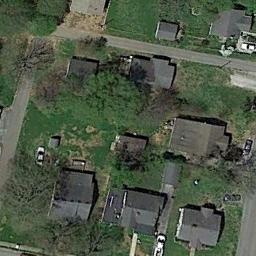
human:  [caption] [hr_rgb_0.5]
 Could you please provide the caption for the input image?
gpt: The medium residential is on the grass next to the road .

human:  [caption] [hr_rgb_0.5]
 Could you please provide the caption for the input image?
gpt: There are many buildings in medium residential area .

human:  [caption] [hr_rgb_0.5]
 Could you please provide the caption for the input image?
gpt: The medium residential area has some houses of different sizes on the grass .

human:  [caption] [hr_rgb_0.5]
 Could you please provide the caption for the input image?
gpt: The houses in the medium - sized residential area are arranged irregularly .

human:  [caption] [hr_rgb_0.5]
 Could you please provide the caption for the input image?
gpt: There are some black buildings on green lawns on the  medium residential area .